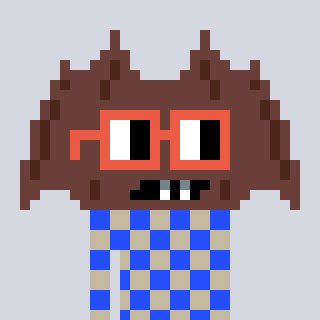
a pixel art character with square orange glasses, a bat-shaped head and a bege-colored body on a cool background